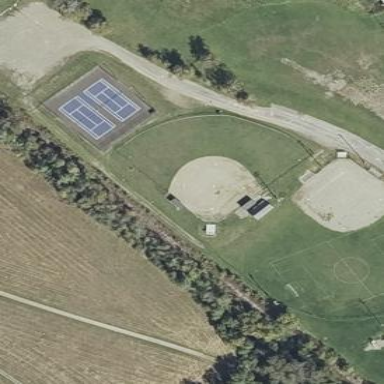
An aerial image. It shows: Baseball pitch for leisure land activities.